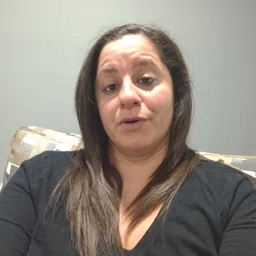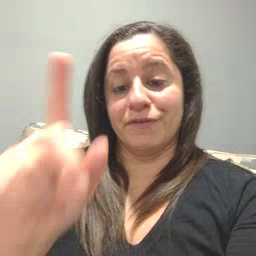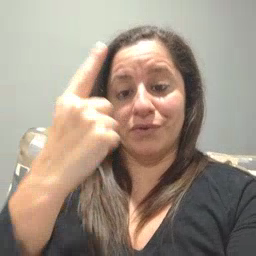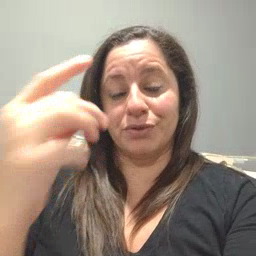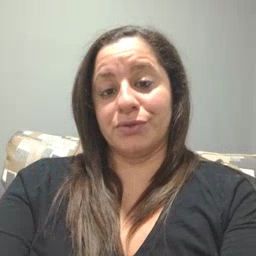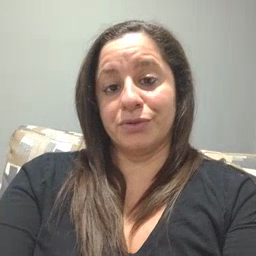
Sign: first